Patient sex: M
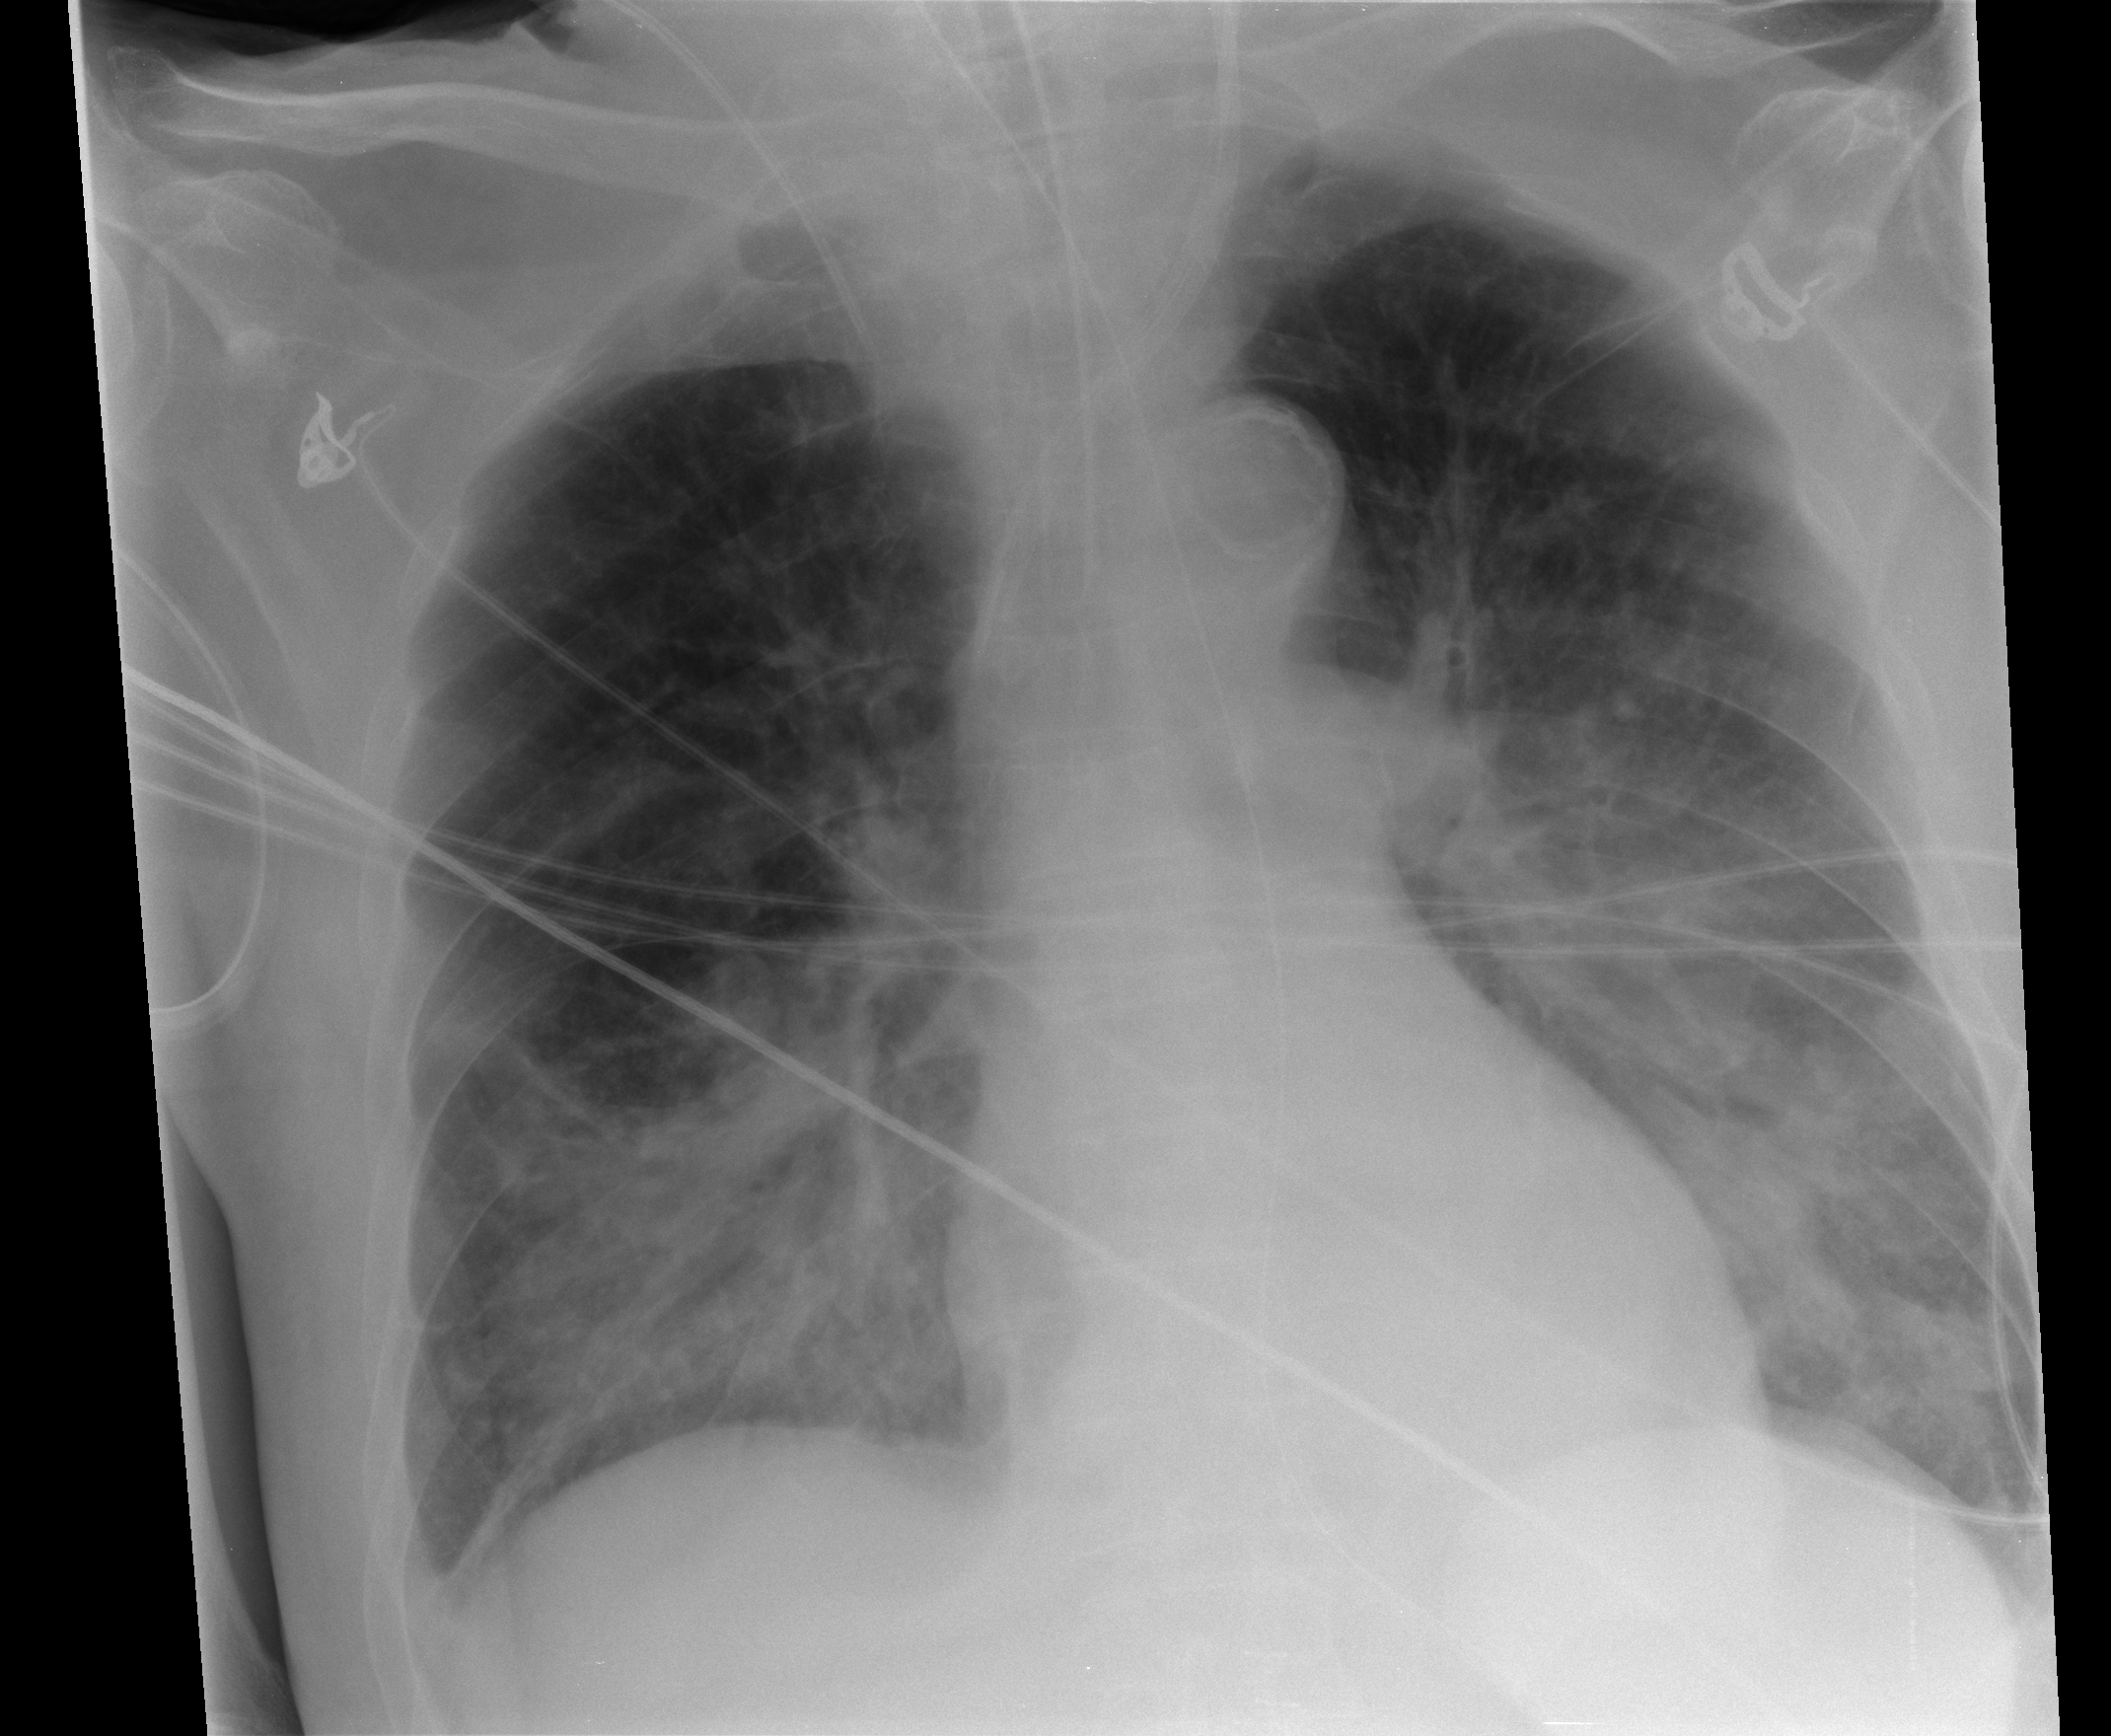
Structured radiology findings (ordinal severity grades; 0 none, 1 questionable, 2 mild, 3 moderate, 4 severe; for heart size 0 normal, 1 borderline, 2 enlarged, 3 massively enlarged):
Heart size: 2
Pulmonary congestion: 1
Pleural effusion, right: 1
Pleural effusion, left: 0
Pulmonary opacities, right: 2
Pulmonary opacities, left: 2
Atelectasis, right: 2
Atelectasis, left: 2